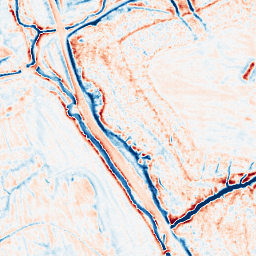
Category: edge_preserving
Decomposition family: anisotropic_diffusion
Decomposition parameters: iterations: 20
kappa: 10
gamma: 0.2
Upsampling method: sinc_blackman
Upsampling parameters: scale: 2
kernel_size: 4
Upsampling scale: 2